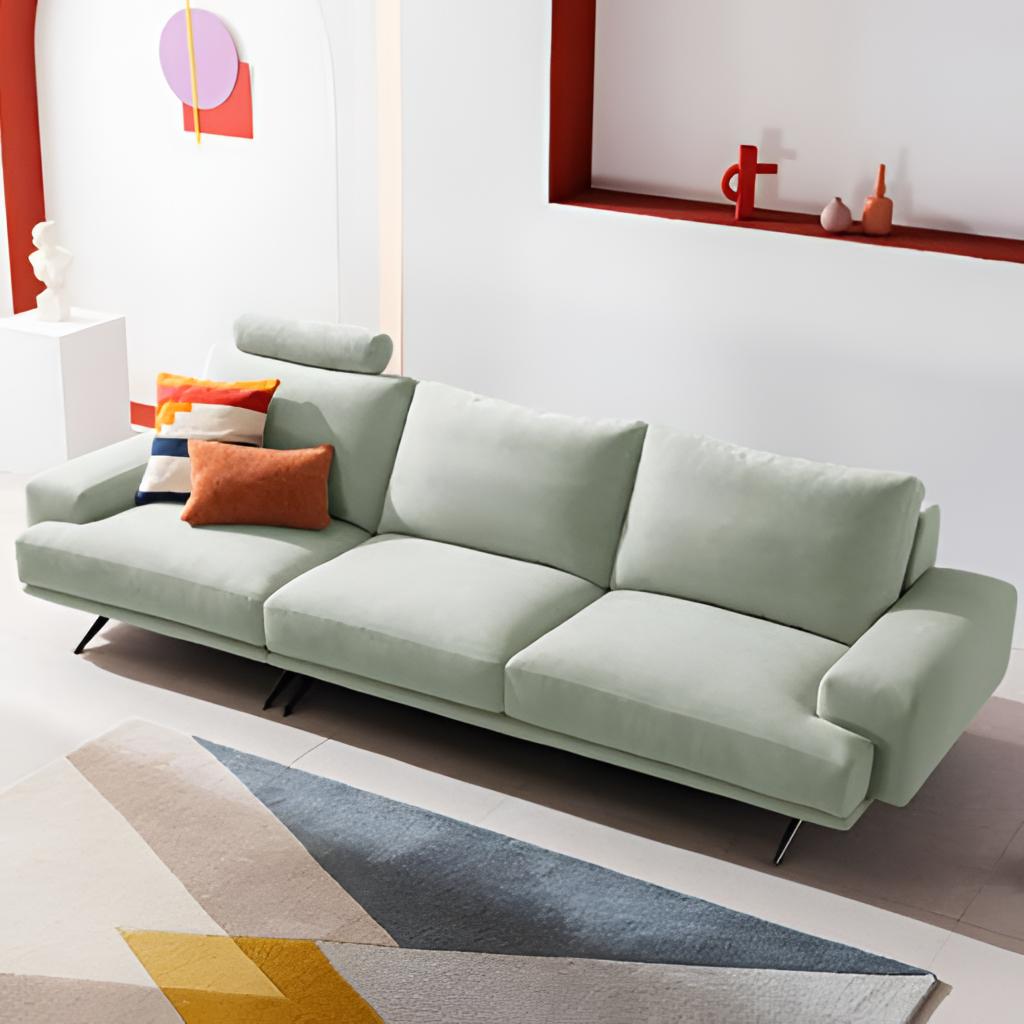
fabric sofa, living room, beige tile flooring, with large square pattern, contemporary, paint wallpaper, with solid pattern